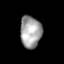
Tissue: lung
Cell type: Epithelial cells
Senescence score: 0.1334
Nuclear area (px): 662
Mean DAPI intensity: 161.104